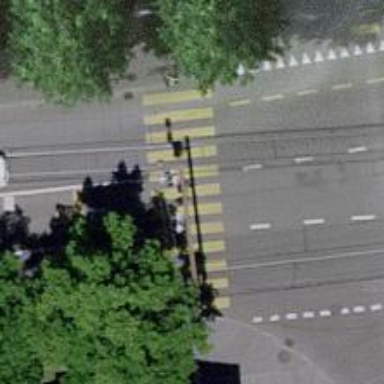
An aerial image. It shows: Crossing with traffic signals.